Question: I simply want to be able to create options for my program, so that user can pick which output device will be used to play sounds, like this one in MS Lync:

I originally created my program in Qt and I asked similar (but not identical) question here <URL>
I figured out that Qt is too much bugged for this and this is impossible, so I lowered my requirements and I will use native windows API as these are probably only solution here. This unfortunately requires rewrite of some parts of my program, and now I am following this guide on msdn: <URL>
I basically want to be able to do following:
- 'IMMDeviceEnumerator'- - 'PlaySound(string path)''IMMDevice'
Because I was using Qt so far and I have pretty much no idea of MS windows internals, I have no idea how could one take a file stored somewhere on disk and play it using windows API's especially using that selected 'IMMDevice' which user set in their preferences. I was googling and searching through documentation, but I could only work extremely complex and weird solutions, such as <URL>
I could even find some examples where you can play mp3 file using 'MCI' device, but that didn't really explain how to alter preferred output device, so it isn't very useful for my use.
I understand that low-level API is probably not going to offer some simple "playmyfile" function, but it would be nice to have at least some example of super-simple solution or some tutorial that would play media files using selected output device on windows so that I could use that as a starting reference. I have a working active 'IMMDevice', now I just need to make it possible to play mp3 / wav files through it.
NOTE: This is not some generic "how to play a sound on windows" question. I need to be able to play that sound on . For my program only (just like MS Lync, VLC media player or any other advanced audio program can). I don't want to change system global preferences (default device etc).
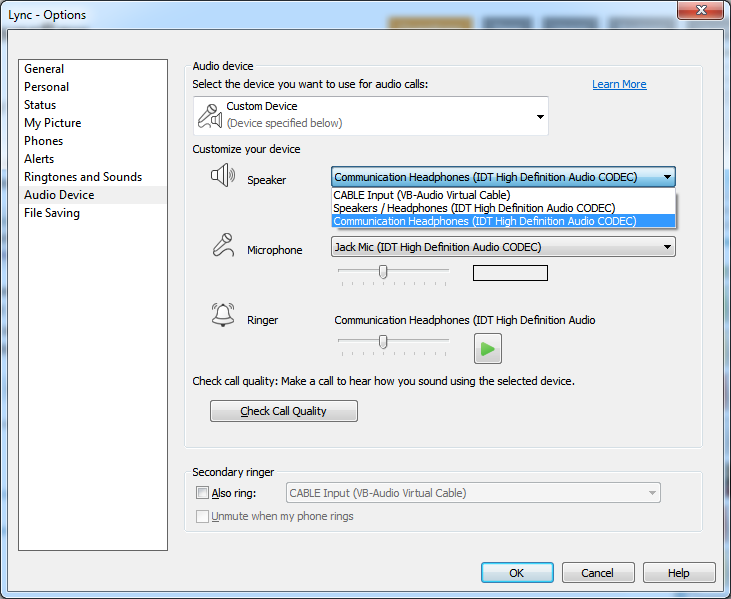
Answer: I managed to do that but surprisingly using windows native libraries called "DirectShow" which are primarily designed for video rendering, but can handle audio as well.
How to:
This functions iterates over all audio devices detected by OS and store them in a list.
'''
void Options::Initialize()
{
#ifdef WIN
HRESULT hr;
ICreateDevEnum *pSysDevEnum = NULL;
hr = CoCreateInstance(CLSID_SystemDeviceEnum, NULL, CLSCTX_INPROC_SERVER, IID_ICreateDevEnum, (void **)&pSysDevEnum);
if (FAILED(hr))
return;
IEnumMoniker *pEnumCat = NULL;
hr = pSysDevEnum->CreateClassEnumerator(CLSID_AudioRendererCategory, &pEnumCat, 0);
if (hr == S_OK)
{
// Enumerate the monikers.
IMoniker *pMoniker = NULL;
ULONG cFetched;
while (pEnumCat->Next(1, &pMoniker, &cFetched) == S_OK)
{
IPropertyBag *pPropBag;
hr = pMoniker->BindToStorage(0, 0, IID_IPropertyBag, (void **)&pPropBag);
if (SUCCEEDED(hr))
{
// To retrieve the filter's friendly name, do the following:
VARIANT varName;
VariantInit(&varName);
hr = pPropBag->Read(L"FriendlyName", &varName, 0);
if (SUCCEEDED(hr))
{
OutputDevice device;
device.Name = QString((QChar*)varName.bstrVal, wcslen(varName.bstrVal));
Options::devices.append(device);
}
VariantClear(&varName);
pPropBag->Release();
}
pMoniker->Release();
}
pEnumCat->Release();
}
pSysDevEnum->Release();
#endif
}
'''
Iterate over all devices once more and make a filter for that which was selected by user
'''
HRESULT hr;
ICreateDevEnum *pSysDevEnum = NULL;
hr = CoCreateInstance(CLSID_SystemDeviceEnum, NULL, CLSCTX_INPROC_SERVER, IID_ICreateDevEnum, (void **)&pSysDevEnum);
if (FAILED(hr))
{
Error("Failed SystemDeviceEnum");
return;
}
IEnumMoniker *pEnumCat = NULL;
QSettings s;
hr = pSysDevEnum->CreateClassEnumerator(CLSID_AudioRendererCategory, &pEnumCat, 0);
IBaseFilter *pFilter = NULL;
if (hr == S_OK)
{
// Enumerate the monikers.
IMoniker *pMoniker = NULL;
ULONG cFetched;
int i = 0;
while (pEnumCat->Next(1, &pMoniker, &cFetched) == S_OK)
{
IPropertyBag *pPropBag;
hr = pMoniker->BindToStorage(0, 0, IID_IPropertyBag, (void **)&pPropBag);
if (SUCCEEDED(hr))
{
// retrieve the filter's friendly name now
VARIANT varName;
VariantInit(&varName);
hr = pPropBag->Read(L"FriendlyName", &varName, 0);
if (SUCCEEDED(hr))
{
QString name = QString((QChar*)varName.bstrVal, wcslen(varName.bstrVal));
if (s.value("d:" + name).toBool())
{
hr = pMoniker->BindToObject(NULL, NULL, IID_IBaseFilter, (void**)&pFilter);
// now we got the filter in pFilter so we can play sound using that filter
PlayWin(pFilter, path);
}
}
VariantClear(&varName);
pPropBag->Release();
}
pMoniker->Release();
}
pEnumCat->Release();
}
pSysDevEnum->Release();
'''
In this function 'device' is pFilter from previous function
'''
HRESULT hr = CoCreateInstance(CLSID_FilterGraph, NULL, CLSCTX_INPROC_SERVER, __uuidof(IGraphBuilder), (void **)&x->pGraph);
if (FAILED(hr))
{
Error("ERROR - Could not create the Filter Graph Manager.");
return;
}
hr = x->pGraph->QueryInterface(IID_IBasicAudio, (void**)&x->pOutput);
if (FAILED(hr))
{
Error("ERROR - Could not create the IBasicAudio.");
return;
}
x->pFlx = device;
if (device)
x->pGraph->AddFilter(device, L"fd");
hr = x->pGraph->QueryInterface(__uuidof(IMediaControl), (void **)&x->pControl);
hr = x->pGraph->QueryInterface(__uuidof(IMediaEvent), (void **)&x->pEvent);
// Build the graph.
hr = x->pGraph->RenderFile(path, NULL);
if (SUCCEEDED(hr))
{
// Run the graph.
hr = x->pControl->Run();
}
else
{
Error("Unable to play: " + QString::fromWCharArray(path));
}
'''
This code on itself is of course not going to compile out of box, but it gives you a clue how to do this, in nutshell:
1. Retrieve list of all devices and store it somewhere, so that we can create dialog for user
2. Before we play a sound, we check which device user selected and create a filter for it
3. We apply the filter to DirectShow BasicAudio which is itself able to play any media file supported by system codecs.
Documentation on msdn: <URL>